Field crop: maize
Growth stage: 2
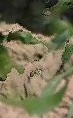
Species: maize